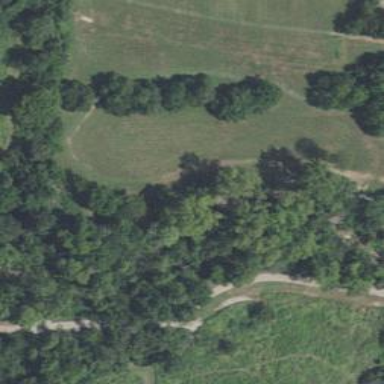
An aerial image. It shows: Disc golf hole.